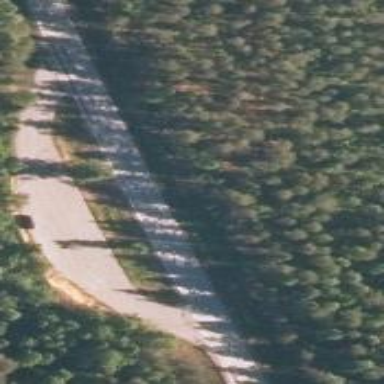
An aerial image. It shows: Rest area along the road.